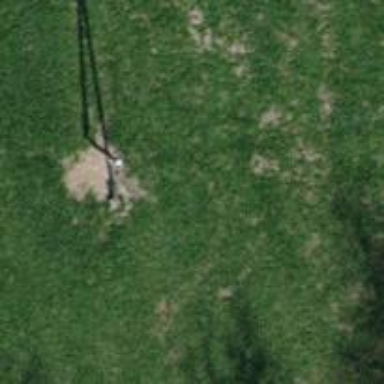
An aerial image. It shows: Power pole.